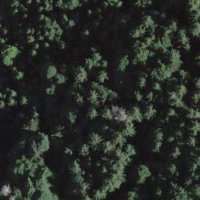
EUNIS habitat code: 43
Species observed at this site:
Saxifraga mutata